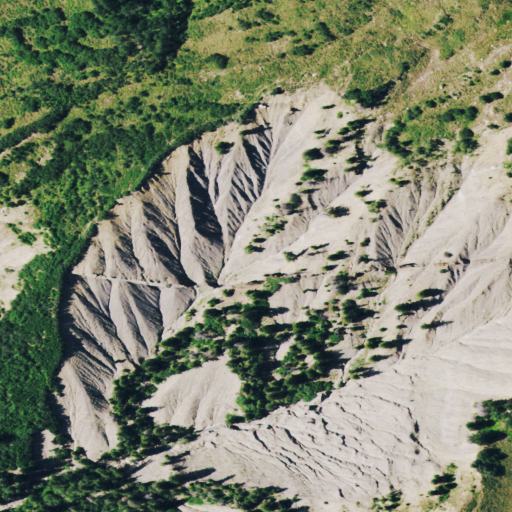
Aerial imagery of depression(s) in Colorado named The Blowout containing grassland, deciduous forest, evergreen forest, barren land, shrub, and mixed forest